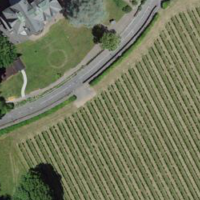
EUNIS habitat code: 25
Species observed at this site:
Anacamptis pyramidalis
Epilobium hirsutum